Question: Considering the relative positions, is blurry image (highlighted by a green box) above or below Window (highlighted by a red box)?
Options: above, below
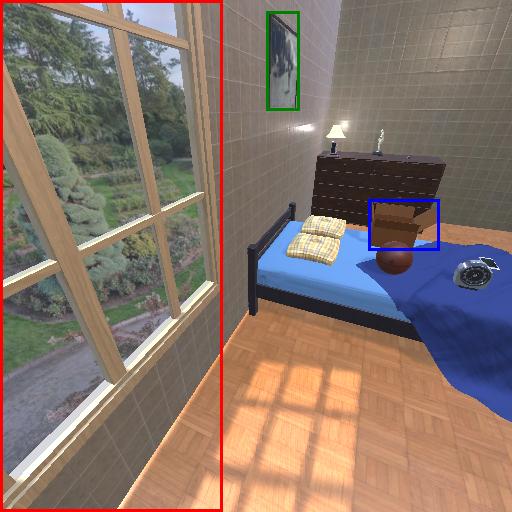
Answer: above